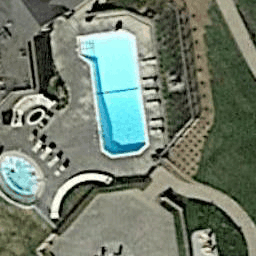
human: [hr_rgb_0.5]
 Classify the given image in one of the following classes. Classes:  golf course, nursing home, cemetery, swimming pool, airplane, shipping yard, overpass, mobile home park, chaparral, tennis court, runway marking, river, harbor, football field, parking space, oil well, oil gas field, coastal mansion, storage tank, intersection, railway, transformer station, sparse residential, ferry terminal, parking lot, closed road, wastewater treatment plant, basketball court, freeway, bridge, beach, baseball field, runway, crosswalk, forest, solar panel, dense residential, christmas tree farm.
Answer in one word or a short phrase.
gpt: swimming pool